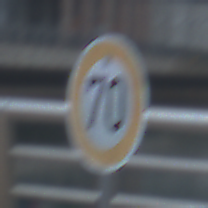
Verkehrszeichen: Geschwindigkeit70
Umgebung: Outdoor, Urban
Tageszeit: MorningAfternoon
Wetter: PartlyCloudy
Licht: Natural
Jahreszeit: NotSpecified
Kontrast: LowContrast